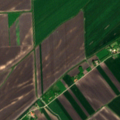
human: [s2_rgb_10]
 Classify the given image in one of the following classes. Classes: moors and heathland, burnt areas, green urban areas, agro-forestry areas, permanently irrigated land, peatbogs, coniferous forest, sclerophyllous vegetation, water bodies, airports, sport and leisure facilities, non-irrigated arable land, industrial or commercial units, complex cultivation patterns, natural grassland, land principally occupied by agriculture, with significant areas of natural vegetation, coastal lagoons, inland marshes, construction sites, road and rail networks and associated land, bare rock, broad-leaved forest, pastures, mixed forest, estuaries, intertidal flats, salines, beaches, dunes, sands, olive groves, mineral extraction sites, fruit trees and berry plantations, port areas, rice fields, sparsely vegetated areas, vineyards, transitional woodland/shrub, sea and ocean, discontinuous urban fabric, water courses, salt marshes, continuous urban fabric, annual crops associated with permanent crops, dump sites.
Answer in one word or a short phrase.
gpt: non-irrigated arable land